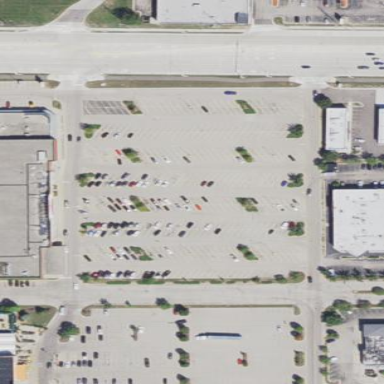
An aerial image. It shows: Retail area.